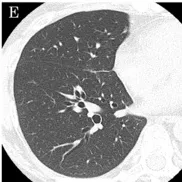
HRCT performed after three BT sessions showed a decrease in bronchial wall thickness and disappearance of infiltrative shadows in the right inferior lobe (E, F, G).
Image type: radiology (ct)